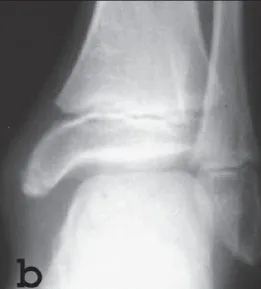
Anteroposterior X-ray of left symptomatic. Side shows soft tissue shadow and fragmentation of the accessory center.
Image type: radiology (x_ray)